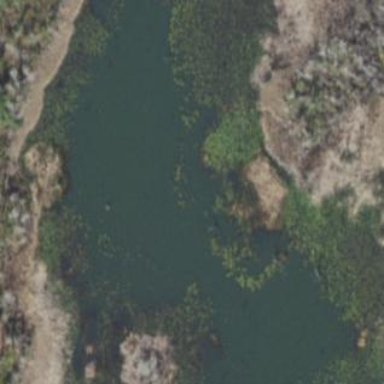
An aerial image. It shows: Beautiful lake surrounded by nature.